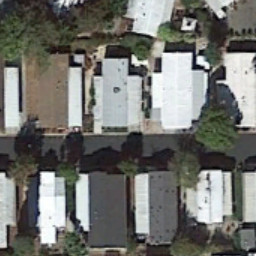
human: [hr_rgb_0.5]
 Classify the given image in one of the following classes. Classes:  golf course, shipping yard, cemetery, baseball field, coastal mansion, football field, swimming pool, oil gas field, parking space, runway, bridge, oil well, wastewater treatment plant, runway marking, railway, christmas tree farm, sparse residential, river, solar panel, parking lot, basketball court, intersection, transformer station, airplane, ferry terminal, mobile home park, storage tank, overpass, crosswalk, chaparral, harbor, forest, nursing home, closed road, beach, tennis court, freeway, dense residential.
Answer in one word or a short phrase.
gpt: mobile home park